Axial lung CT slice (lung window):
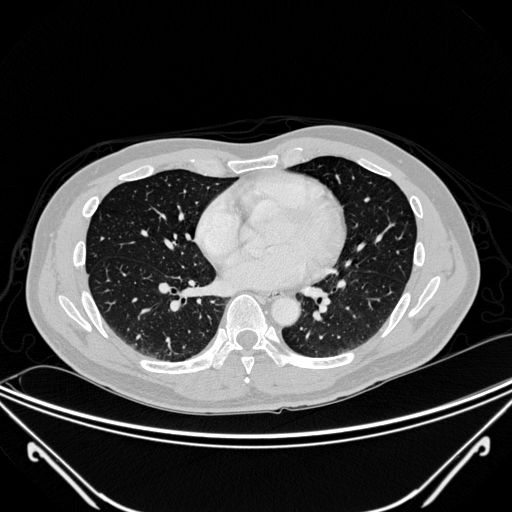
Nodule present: no